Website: lowes
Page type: review-order
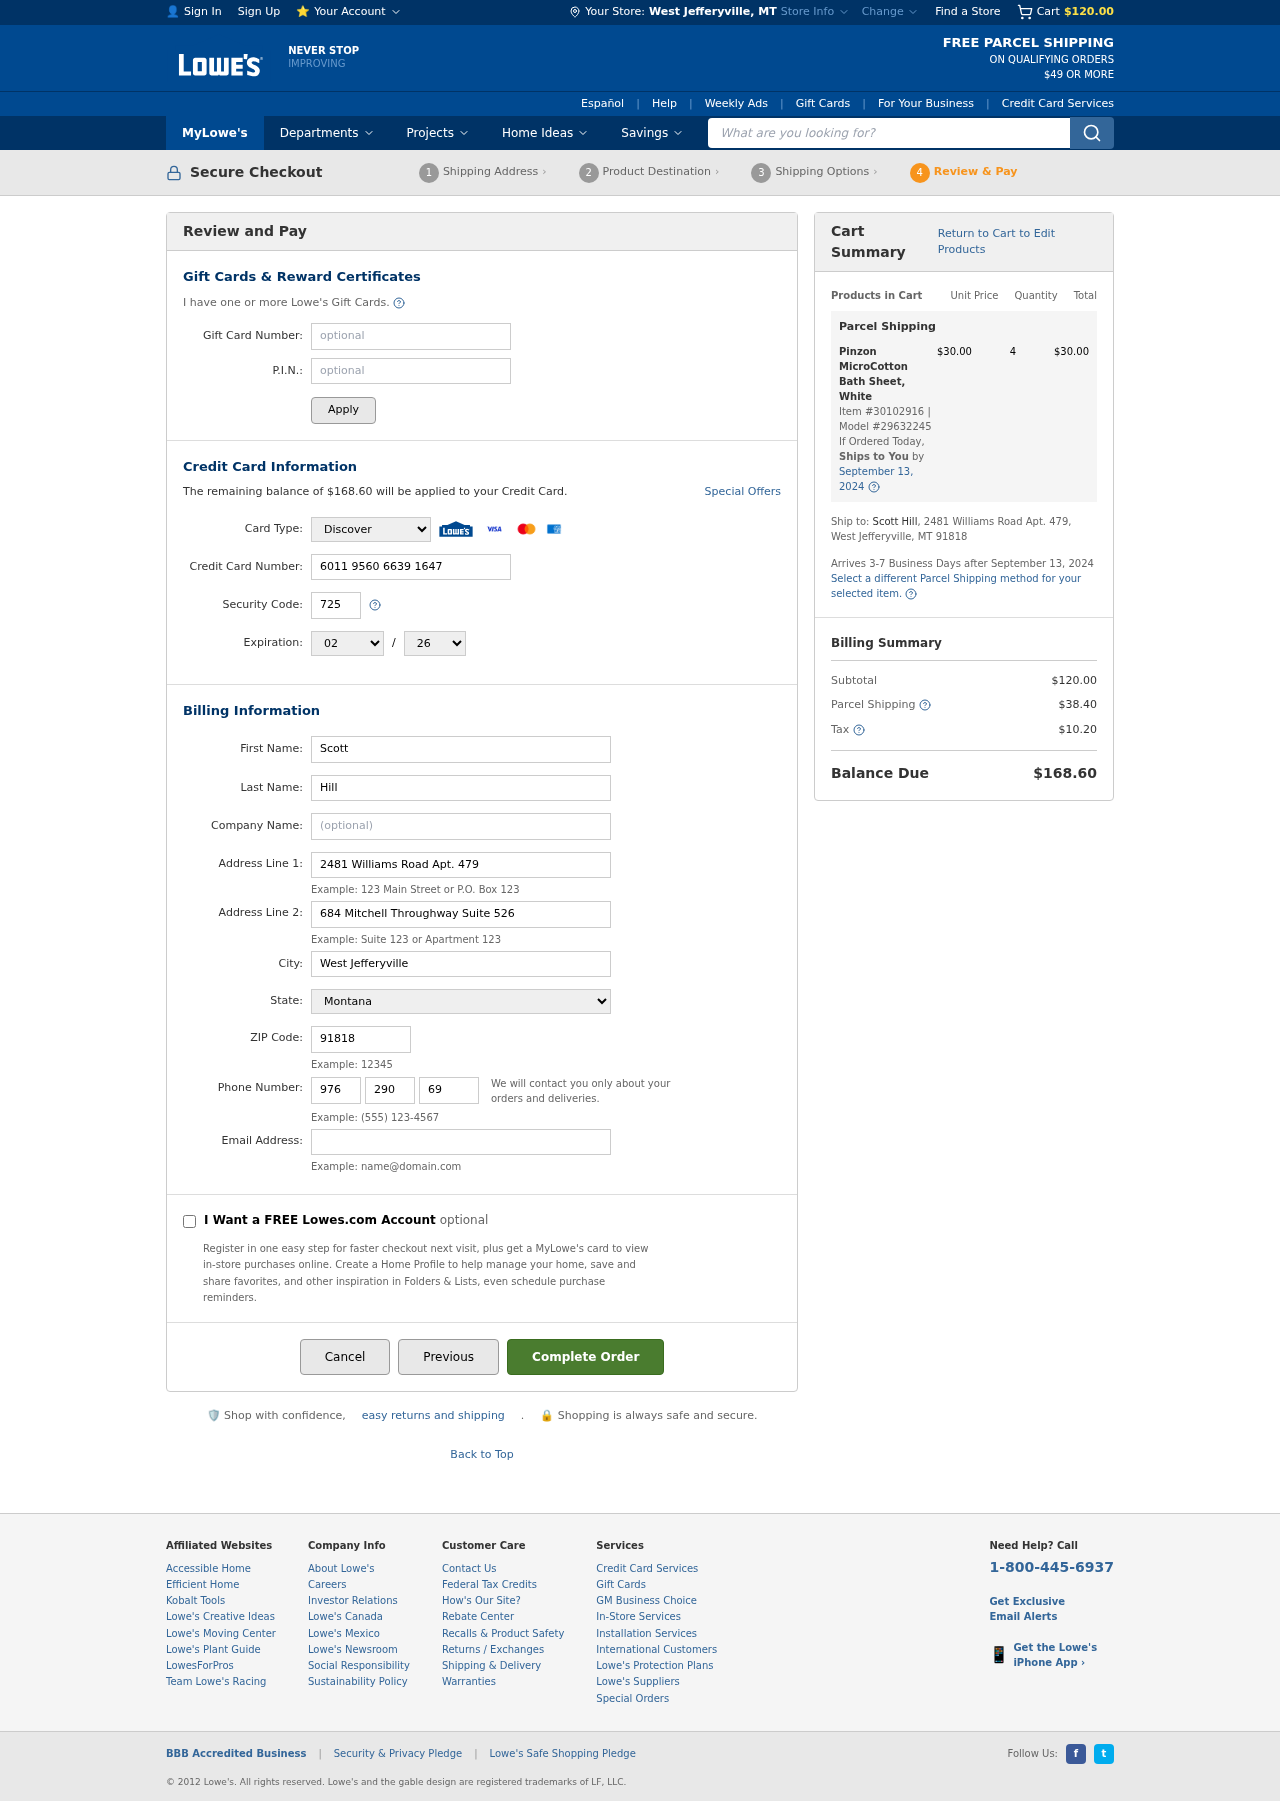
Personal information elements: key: PII_CARD_CVV
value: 725
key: PII_CARD_EXPIRY_MONTH
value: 02
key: PII_CARD_EXPIRY_YEAR
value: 26
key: PII_CARD_NUMBER
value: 6011 9560 6639 1647
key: PII_CARD_TYPE
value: Discover
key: PII_CITY
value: West Jefferyville
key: PII_CITY_STATE
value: West Jefferyville, MT
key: PII_EMAIL
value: scotthill@gmail.com
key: PII_FIRSTNAME
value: Scott
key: PII_LASTNAME
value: Hill
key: PII_PHONE_AREA
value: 976
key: PII_PHONE_PREFIX
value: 290
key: PII_PHONE_SUFFIX
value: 6961
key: PII_POSTCODE
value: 91818
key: PII_STATE
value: Montana
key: PII_STREET
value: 2481 Williams Road Apt. 479
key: PII_STREET2
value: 2481 Williams Road Apt. 479
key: PII_STREET2
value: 684 Mitchell Throughway Suite 526
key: PII_FULLNAME2
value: Scott Hill
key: PII_CITY_STATE_ZIP2
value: West Jefferyville, MT 91818
Product elements: key: PRODUCT1_NAME
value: Pinzon MicroCotton Bath Sheet, White
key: PRODUCT1_PRICE
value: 30
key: PRODUCT1_QUANTITY
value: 4
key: PRODUCT1_ITEM_NUMBER
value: Item #30102916
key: PRODUCT1_MODEL_NUMBER
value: Model #29632245
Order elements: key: ORDER_SUBTOTAL
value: $120.00
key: ORDER_BALANCE_DUE
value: $168.60
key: ORDER_SHIPPING_DATE
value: September 13, 2024
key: ORDER_ITEM_TOTAL
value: $30.00
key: ORDER_SHIPPING_DATE2
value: September 13, 2024
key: ORDER_SHIPPING_COST
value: $38.40
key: ORDER_TAX
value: $10.20
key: ORDER_TOTAL
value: $168.60
Search elements: key: HEADER_SEARCH
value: What are you looking for?